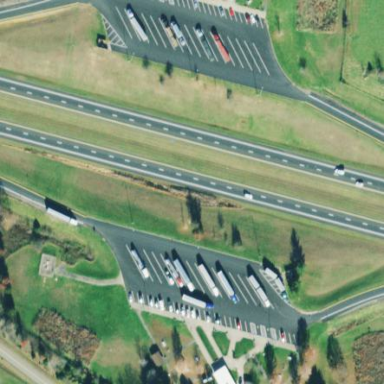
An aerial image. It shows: Rest area on the road.